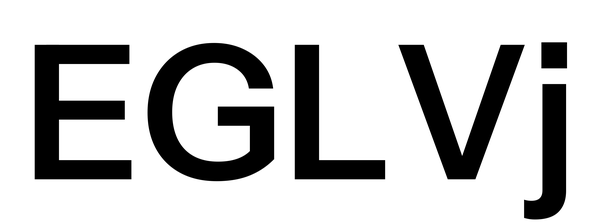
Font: InstrumentSans_SemiBold